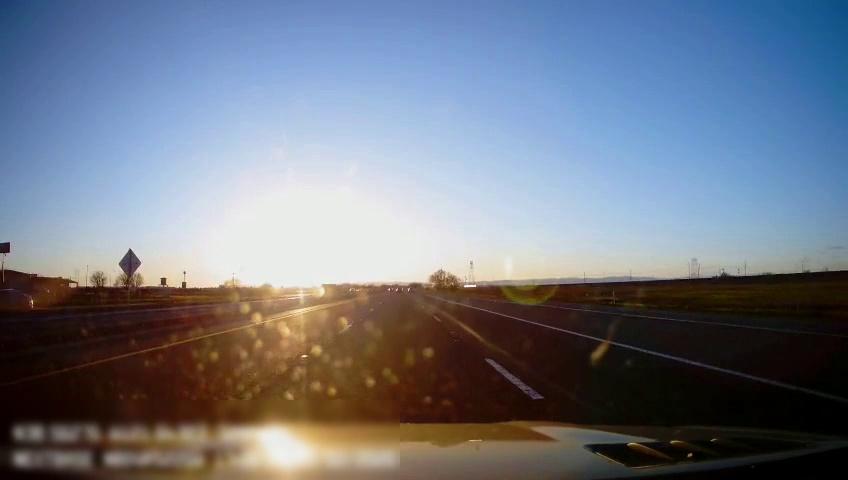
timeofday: Day
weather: Sunny
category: Drivable Space
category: Drivable Space
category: Vehicles | SUV
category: Lanes | Alternate Lane
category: Lanes | Current Lane
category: Lanes | Current Lane
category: Lanes | Alternate Lane
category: Lanes | Alternate Lane